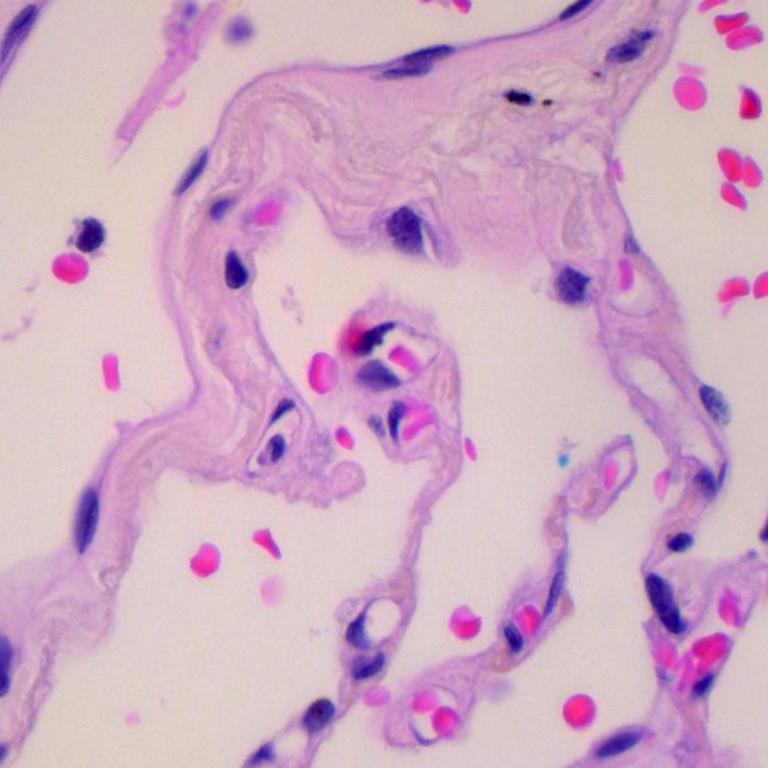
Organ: lung
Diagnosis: benign